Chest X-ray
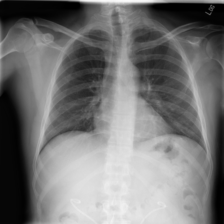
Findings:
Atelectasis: negative
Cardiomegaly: negative
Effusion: negative
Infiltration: negative
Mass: negative
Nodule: negative
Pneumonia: negative
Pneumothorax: negative
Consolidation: negative
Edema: negative
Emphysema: negative
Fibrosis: negative
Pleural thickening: negative
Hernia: negative